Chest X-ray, AP view. Patient: 40 years old, sex F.
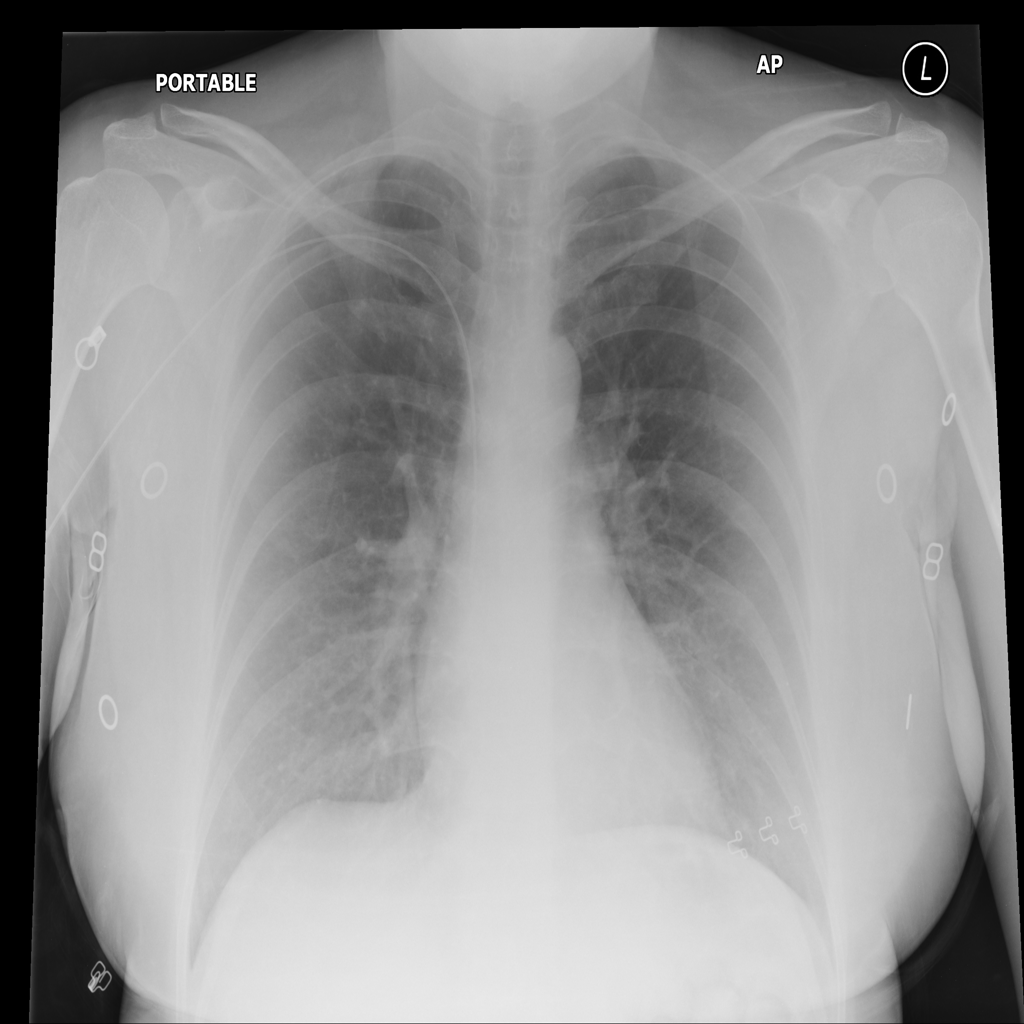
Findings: No Finding